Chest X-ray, PA view. Patient: 35 years old, sex F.
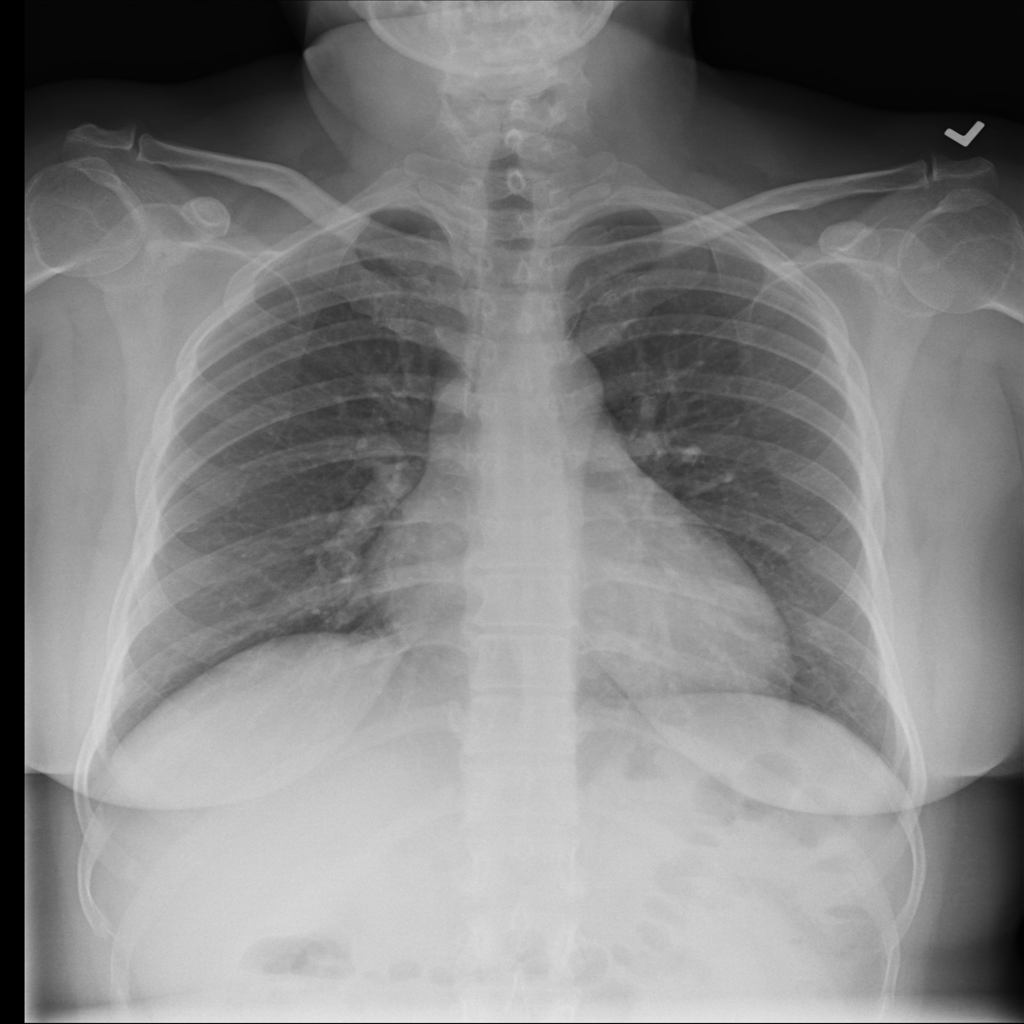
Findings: No Finding